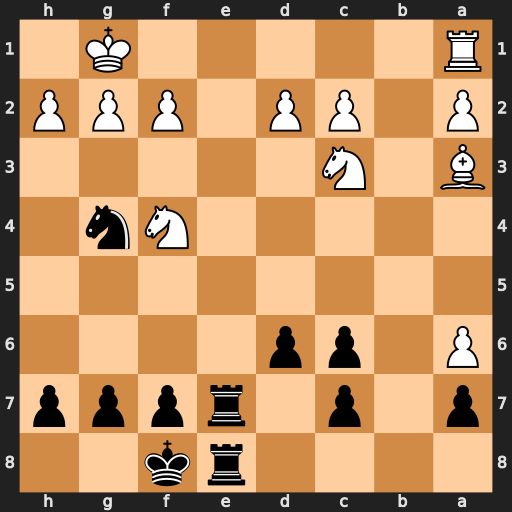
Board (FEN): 4rk2/p1p1rppp/P1pp4/8/5Nn1/B1N5/P1PP1PPP/R5K1
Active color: b
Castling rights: -
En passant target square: -
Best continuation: Re1+ Rxe1 Rxe1#